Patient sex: F
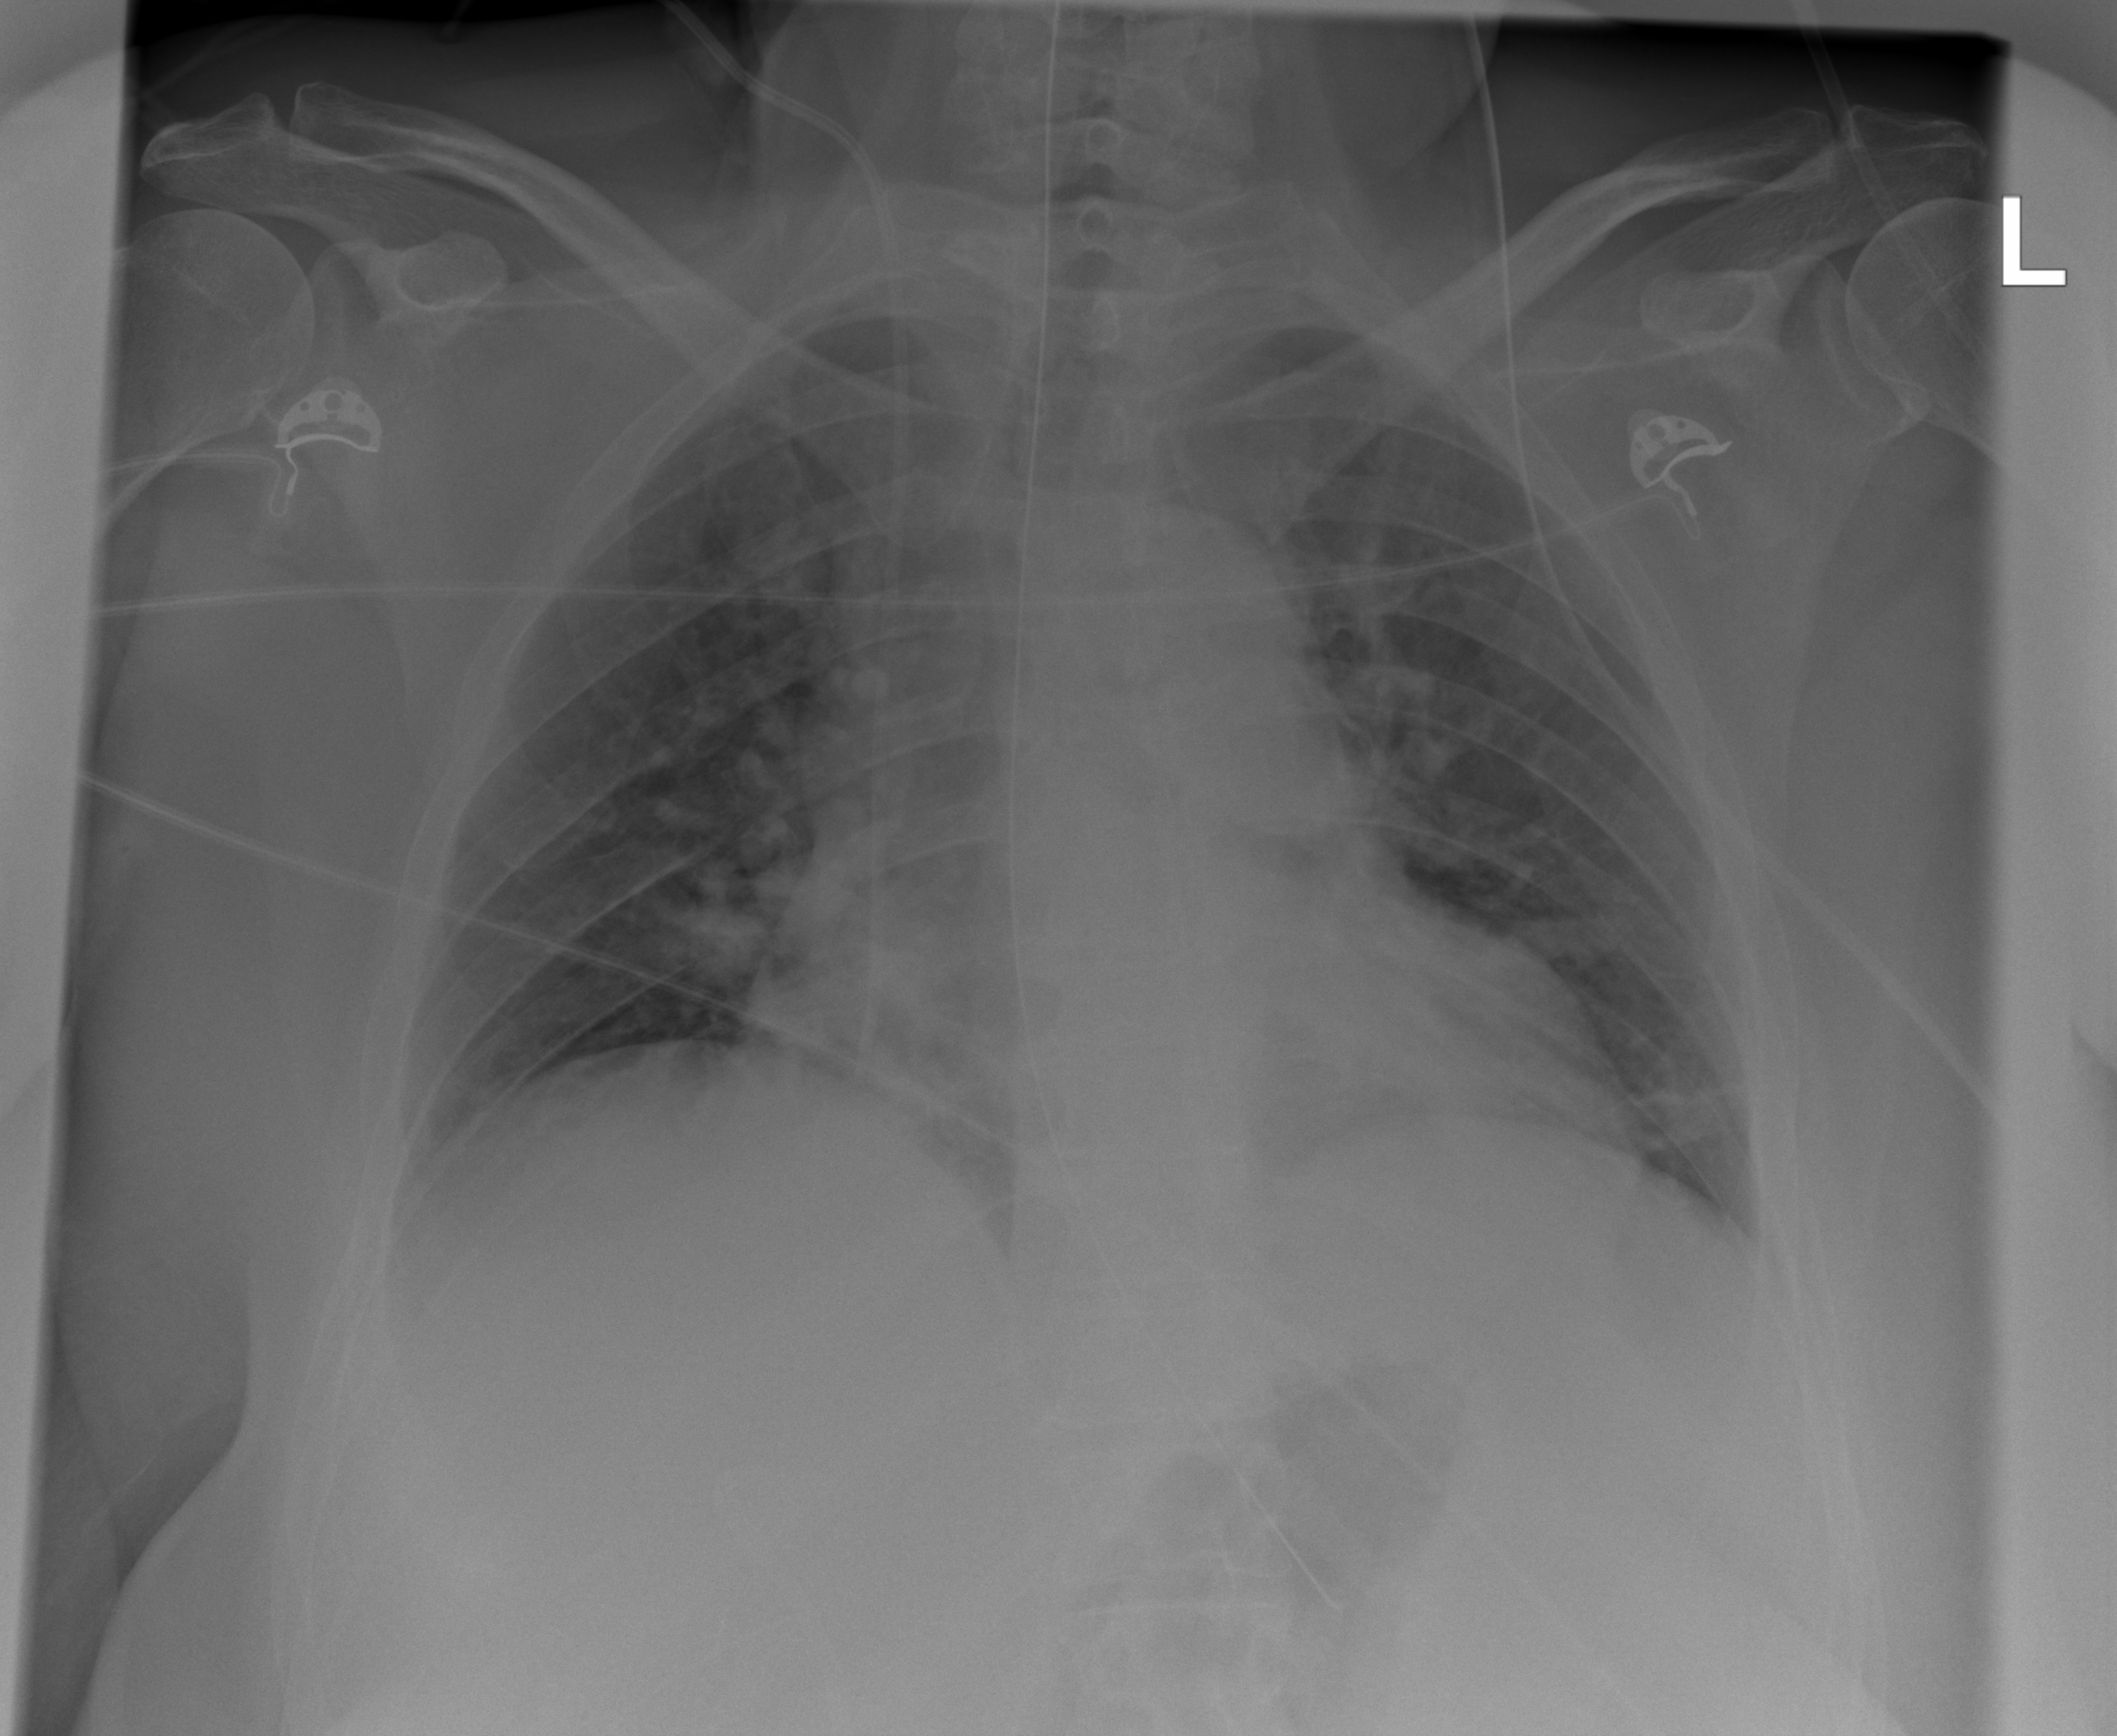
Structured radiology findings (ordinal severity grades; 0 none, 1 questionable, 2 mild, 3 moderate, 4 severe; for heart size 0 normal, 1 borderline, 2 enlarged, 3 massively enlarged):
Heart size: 3
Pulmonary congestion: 2
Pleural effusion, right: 1
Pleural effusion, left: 0
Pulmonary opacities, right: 0
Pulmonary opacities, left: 0
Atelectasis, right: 2
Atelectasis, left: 2